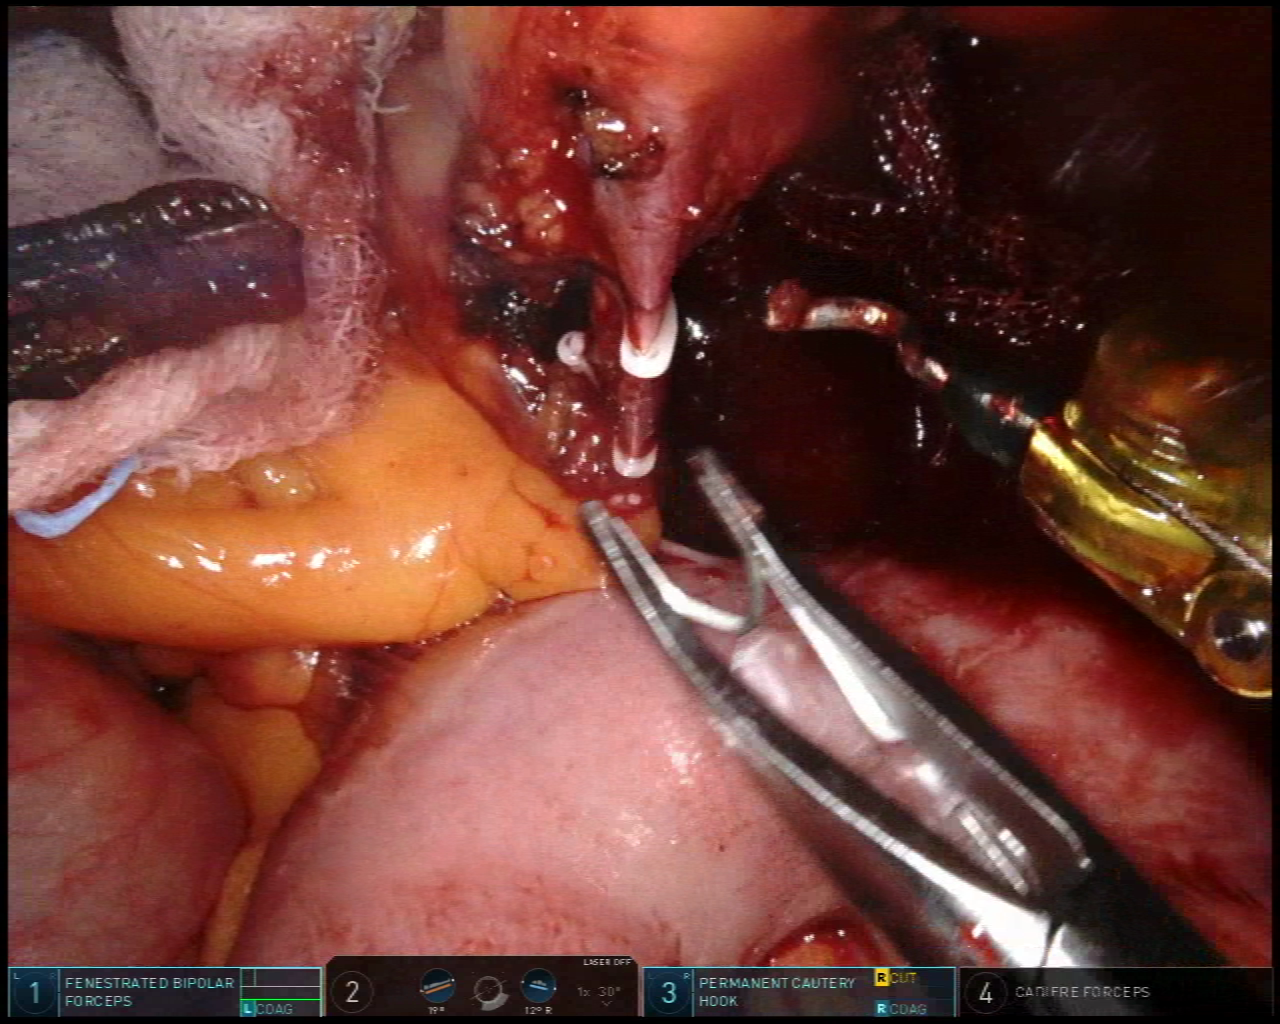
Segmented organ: intestinal_veins
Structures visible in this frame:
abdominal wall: no
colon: yes
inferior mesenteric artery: no
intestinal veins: yes
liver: no
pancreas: no
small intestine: no
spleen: no
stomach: no
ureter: no
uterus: no
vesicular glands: no